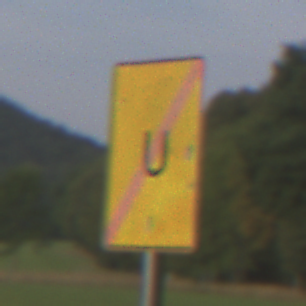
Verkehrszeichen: EndeUmleitung
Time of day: SunriseSunset
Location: Outdoor (Nature)
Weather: PartlyCloudy
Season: NotSpecified
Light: Natural